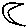
Label: moon